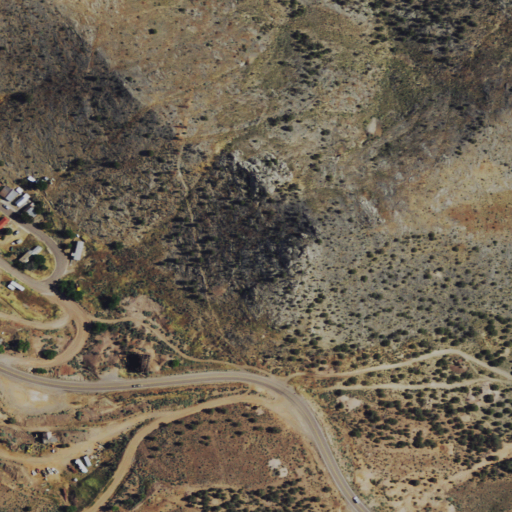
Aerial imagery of mountain in Nevada named Lime Hill containing shrub, low intensity development, open development, grassland, medium intensity development, evergreen forest, and high intensity development